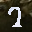
Label: 2